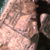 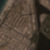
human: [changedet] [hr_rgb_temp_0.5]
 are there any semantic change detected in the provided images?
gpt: Everything remains the same.